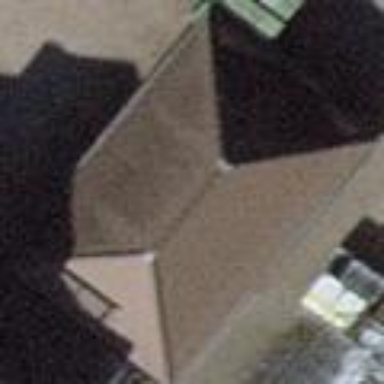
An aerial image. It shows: Building with gabled roof.